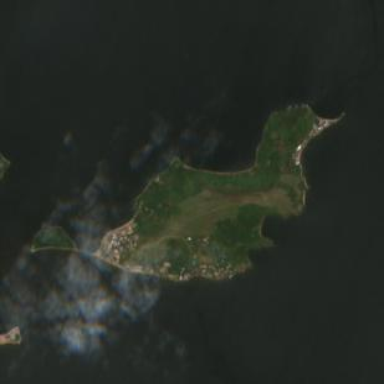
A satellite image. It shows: Island.